Question: I know very little of Javascript, but I managed to create a search box with an autofill in it,
But now my question is can I format the background of the names, so it is not transparent anymore (ref screenshot):

This is the code I am using:
'''
<script type="text/javascript">
$(function() {
$(".auto").autocomplete({
source: "search.php",
minLength: 1
});
});
</script>
'''
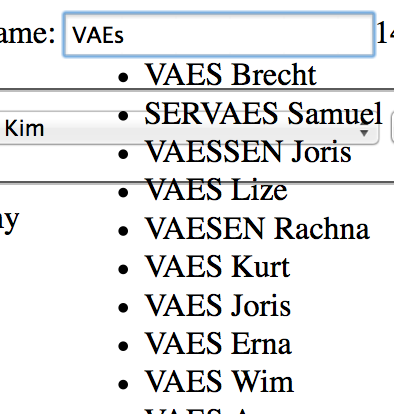
Answer: Due to insufficient information, I am supposing that you have used to create the list.
Now as I see, you can set property to white (#fff) to make it non-transparent.
It can be done like this:
'''
ul{background-color:white;} //but it will set background color for all *unordered (bulleted) list* to white.
'''
While you can use assign some class name to the elements dynamically and the set then property like this:
'''
.className{background-color:white;}
'''
I am not much into web development, just some old experiences with friends and some research made me to this answer. Let me know if it works.
> Sources:<URL> w3schools.com